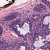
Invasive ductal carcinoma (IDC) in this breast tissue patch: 0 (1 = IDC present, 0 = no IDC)